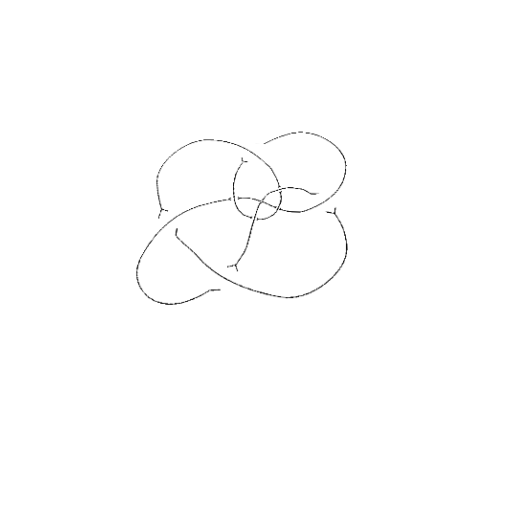
Crossing number: 9